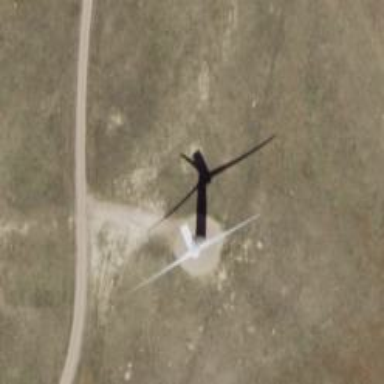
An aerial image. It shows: Wind power generator employing wind turbines.